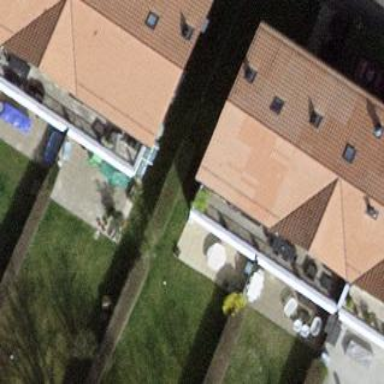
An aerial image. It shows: Garden enclosed by fence.